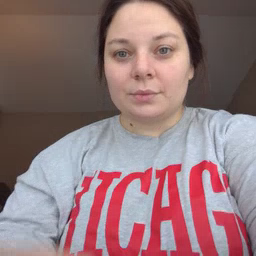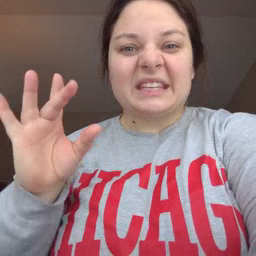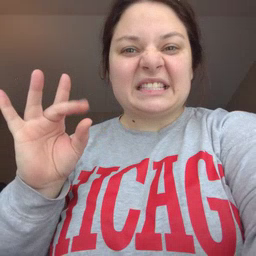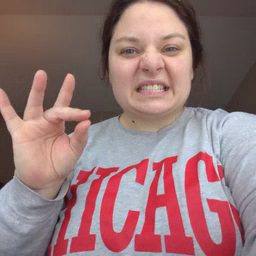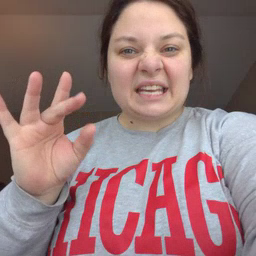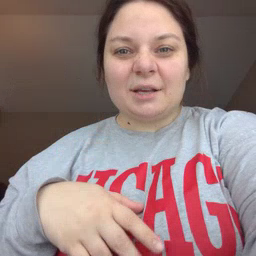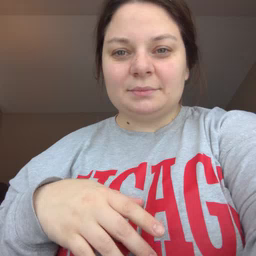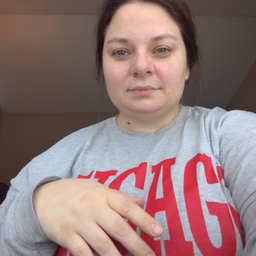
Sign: sticky